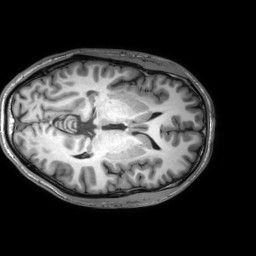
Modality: T1w
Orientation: axial
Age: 27
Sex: male